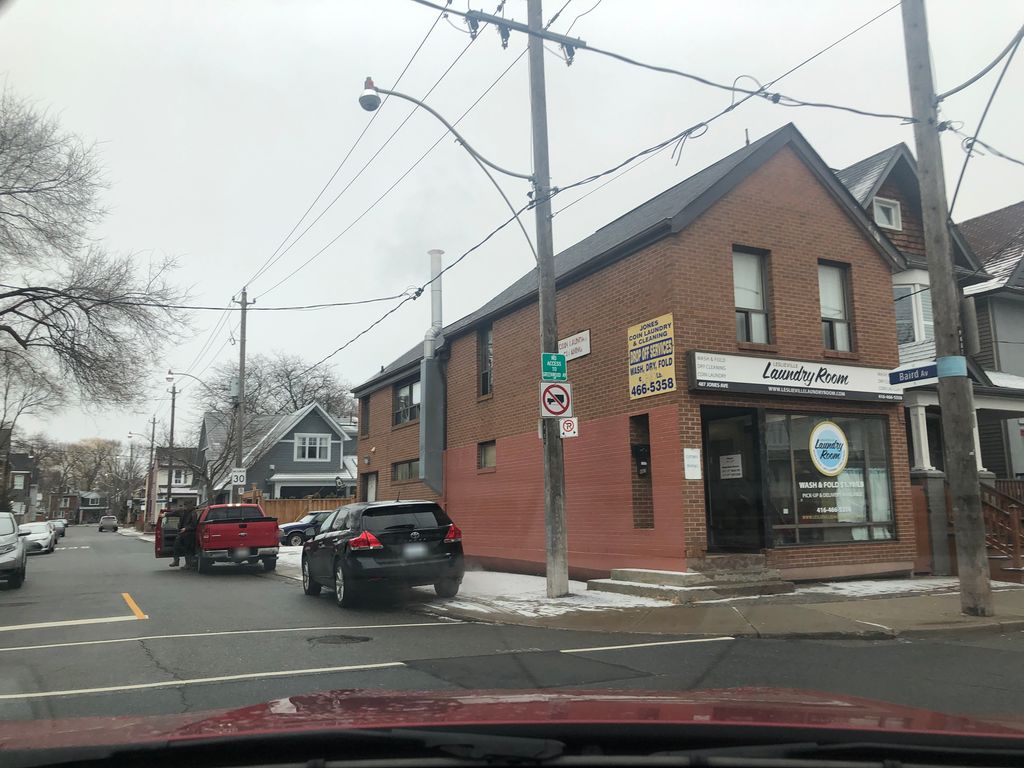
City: toronto